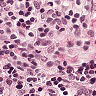
Metastatic tissue present: no